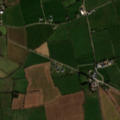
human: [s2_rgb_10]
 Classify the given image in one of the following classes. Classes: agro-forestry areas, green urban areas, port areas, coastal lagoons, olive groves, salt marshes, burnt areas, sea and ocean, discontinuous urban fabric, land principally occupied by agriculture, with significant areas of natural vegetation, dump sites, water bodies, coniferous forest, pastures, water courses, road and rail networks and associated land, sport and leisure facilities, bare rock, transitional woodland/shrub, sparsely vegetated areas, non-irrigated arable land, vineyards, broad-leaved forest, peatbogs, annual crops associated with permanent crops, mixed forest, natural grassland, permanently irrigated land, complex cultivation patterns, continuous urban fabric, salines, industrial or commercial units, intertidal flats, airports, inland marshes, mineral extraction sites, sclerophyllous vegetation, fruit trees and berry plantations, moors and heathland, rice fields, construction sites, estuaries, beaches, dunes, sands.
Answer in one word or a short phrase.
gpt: non-irrigated arable land, pastures